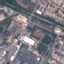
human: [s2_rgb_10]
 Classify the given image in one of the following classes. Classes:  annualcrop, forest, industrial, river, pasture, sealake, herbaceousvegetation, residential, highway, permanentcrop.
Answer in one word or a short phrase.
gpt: Industrial